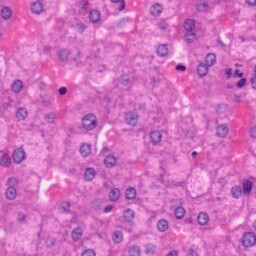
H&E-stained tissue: Liver